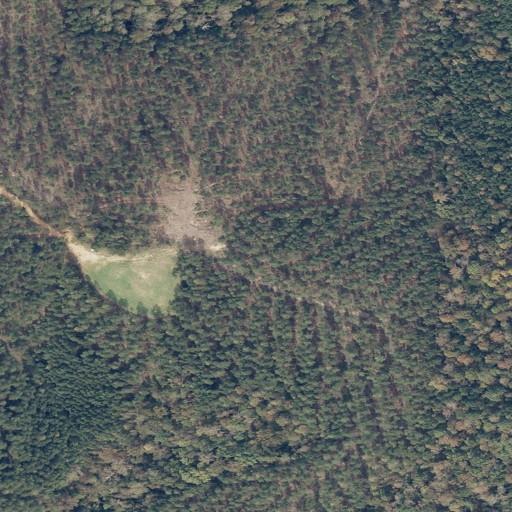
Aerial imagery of mountain in Alabama named Henderson Mountain containing evergreen forest, grassland, deciduous forest, and mixed forest